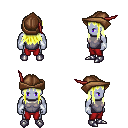
a pixel art fantasy rpg character, male body template, dark elf, purple skin, steel chest armor, red pants, gold unkempt hairstyle, leather cap, white cloth bracers, metal boots, four views (front, back, left, right), 2x2 character sprite sheet, small pixel art, hard edges, no anti-aliasing